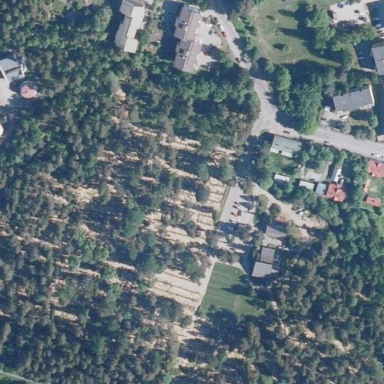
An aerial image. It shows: Cemetery.